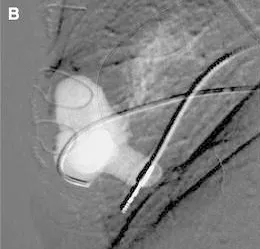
Apical pseudoaneurysm. B; Catheter positioned in the pseudoaneurysm at angiography.
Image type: radiology (x_ray)